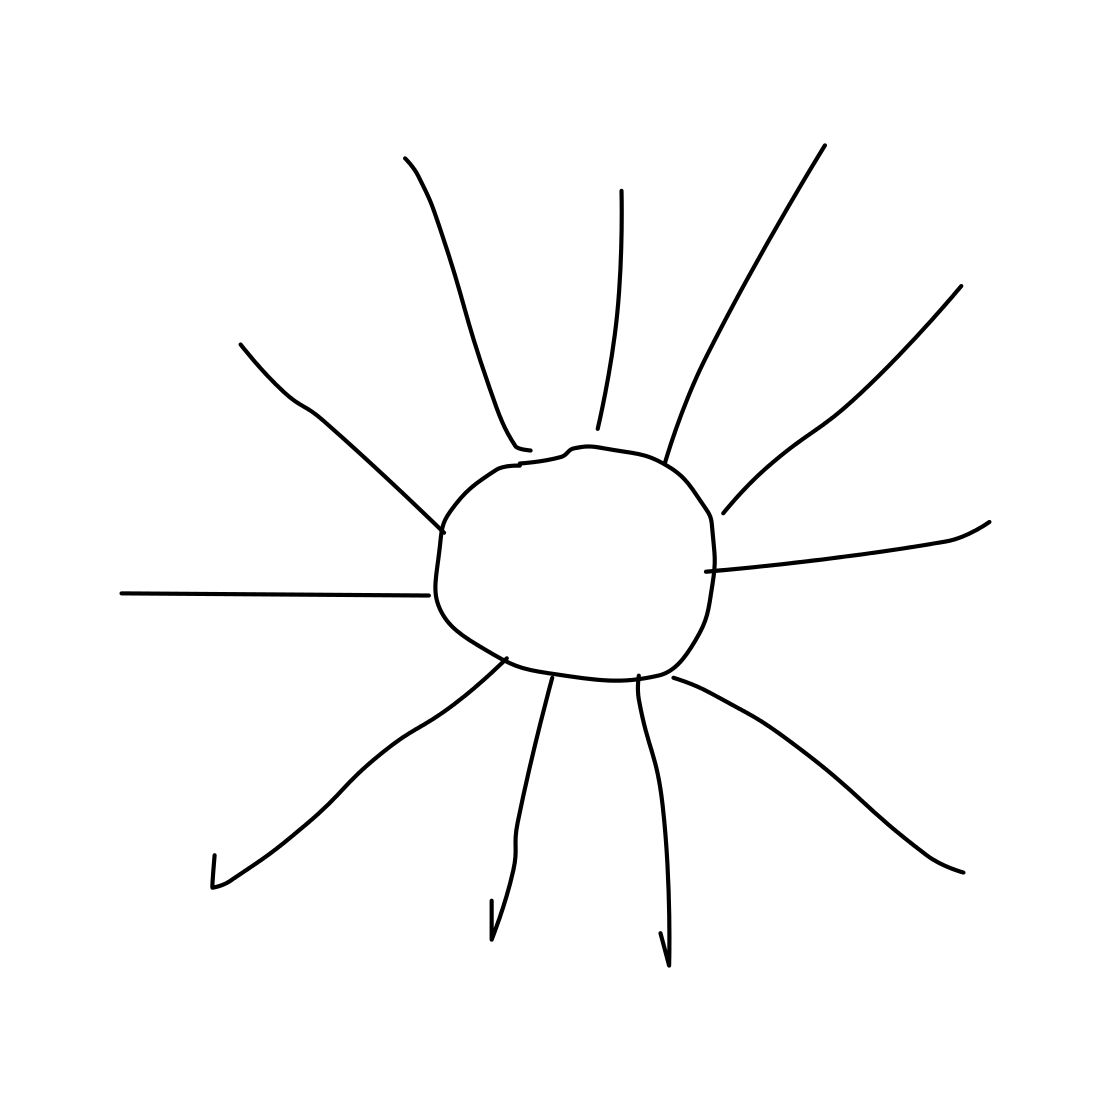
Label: sun